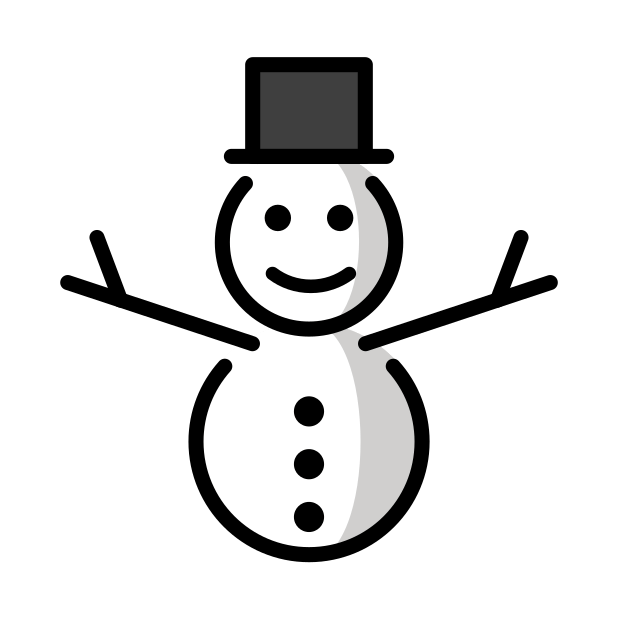
Emoji: ⛄
Name: snowman without snow
Unicode: 0x26c4